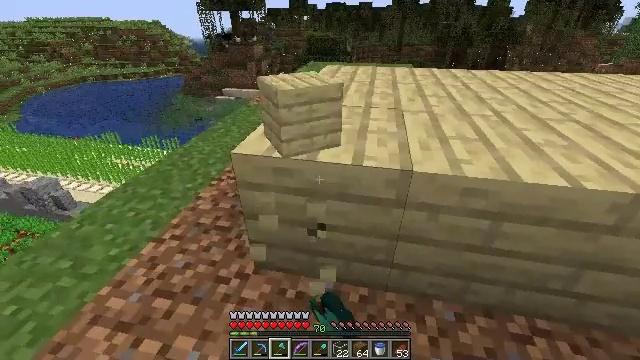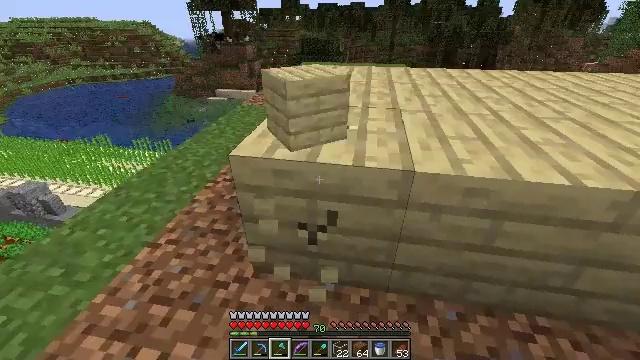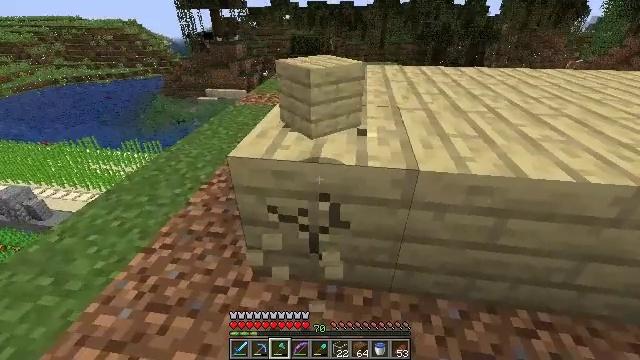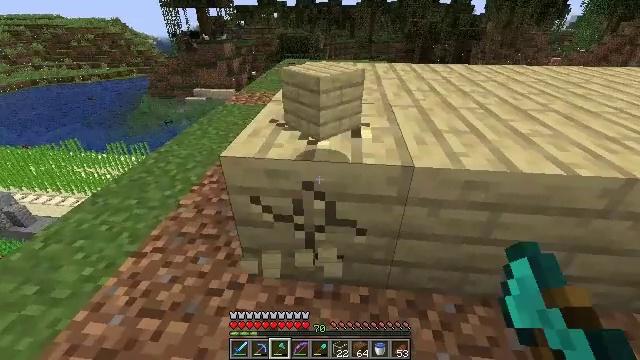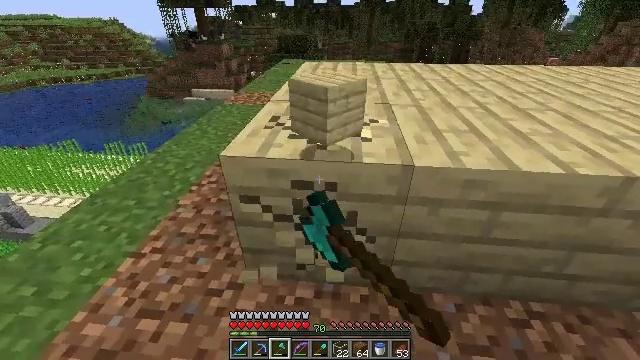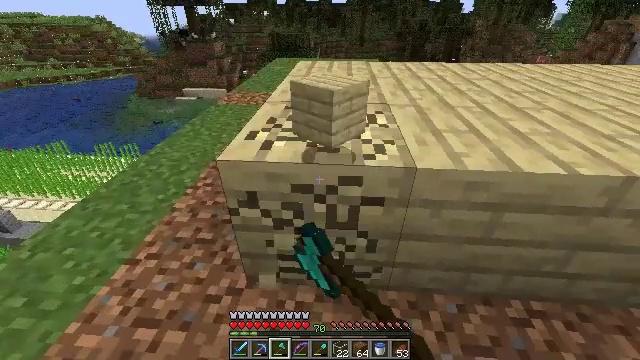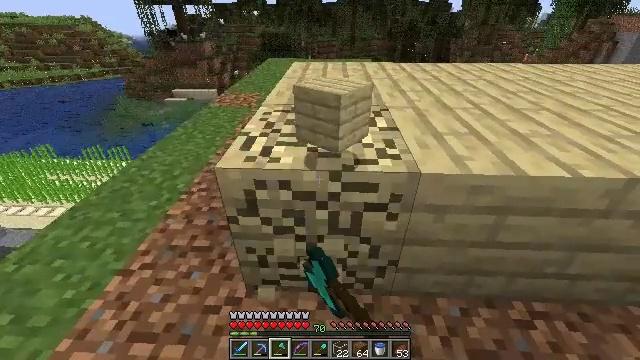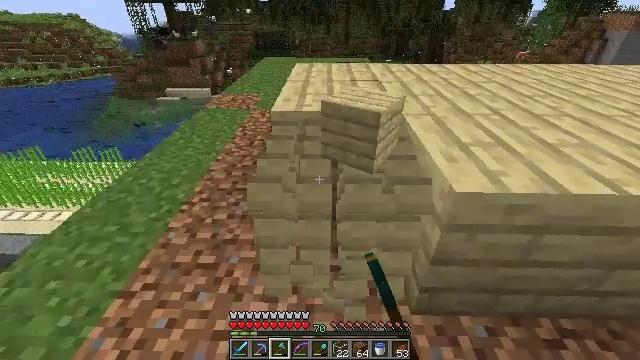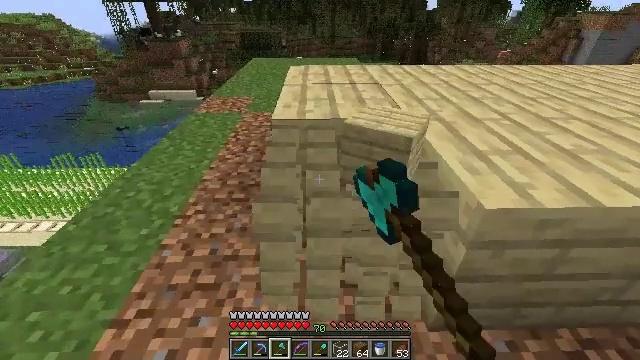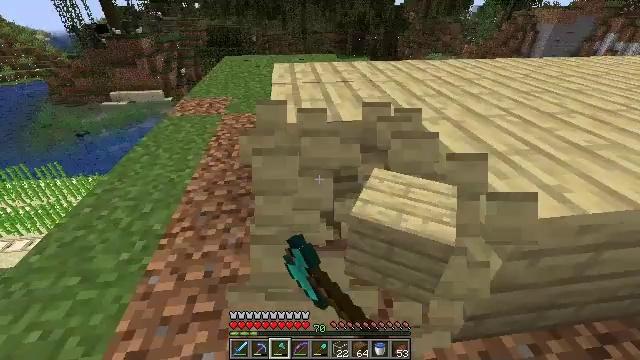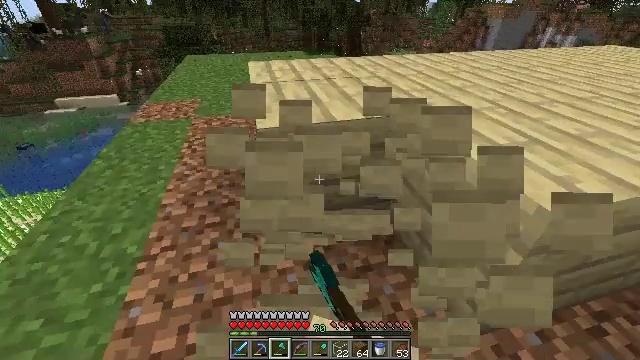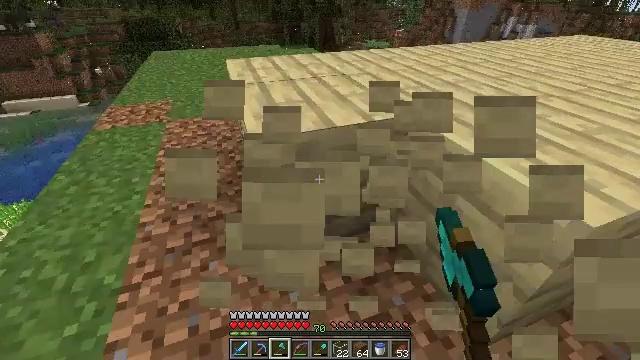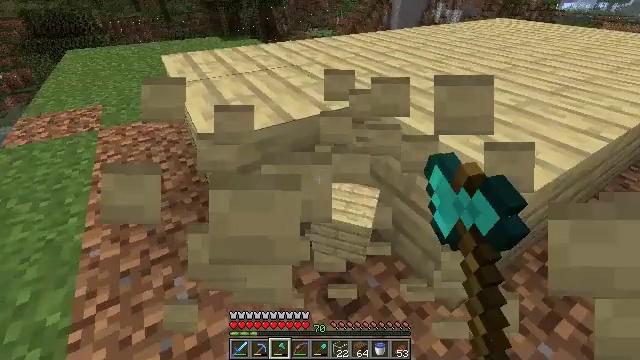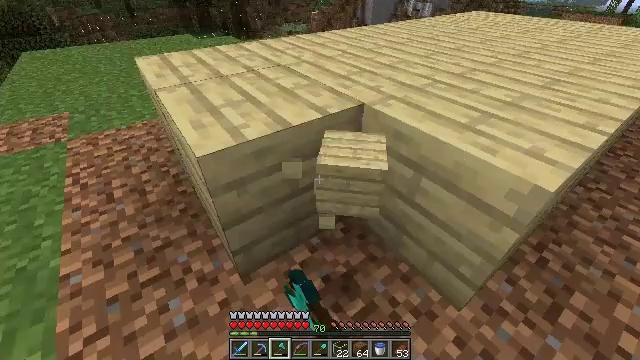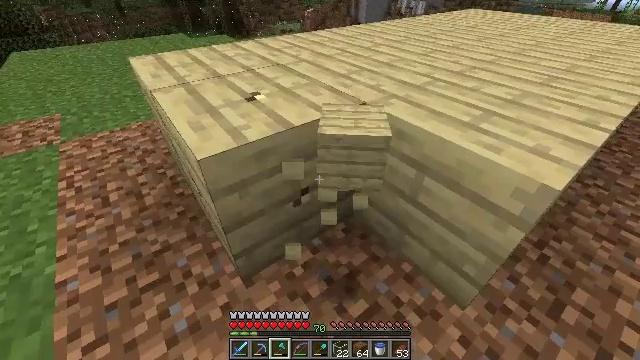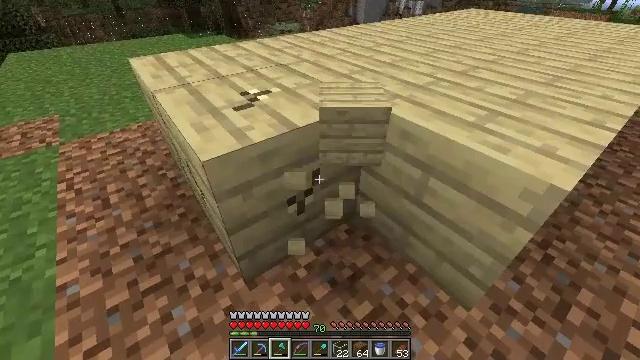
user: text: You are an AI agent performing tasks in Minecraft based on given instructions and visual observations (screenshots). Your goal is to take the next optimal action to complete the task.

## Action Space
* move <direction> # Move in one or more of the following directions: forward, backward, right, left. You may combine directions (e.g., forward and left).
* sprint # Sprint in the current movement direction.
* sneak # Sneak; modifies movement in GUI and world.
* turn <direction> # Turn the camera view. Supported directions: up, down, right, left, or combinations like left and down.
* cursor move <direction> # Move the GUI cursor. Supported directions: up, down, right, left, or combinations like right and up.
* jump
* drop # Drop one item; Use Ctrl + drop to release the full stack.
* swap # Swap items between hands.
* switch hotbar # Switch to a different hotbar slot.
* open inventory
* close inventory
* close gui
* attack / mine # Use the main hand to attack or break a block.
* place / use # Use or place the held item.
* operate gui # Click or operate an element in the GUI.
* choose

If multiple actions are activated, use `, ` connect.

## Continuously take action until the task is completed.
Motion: motion action
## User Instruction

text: Attack the birch planks to recycle them.
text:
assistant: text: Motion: turn right, attack / mine
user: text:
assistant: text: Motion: turn right, attack / mine
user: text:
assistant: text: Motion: turn right, attack / mine
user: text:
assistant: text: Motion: attack / mine
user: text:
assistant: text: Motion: move forward and move left, turn right, attack / mine
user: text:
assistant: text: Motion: move forward and move left, turn right, attack / mine
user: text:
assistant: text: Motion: move forward and move left, turn right, attack / mine
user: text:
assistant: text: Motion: move forward and move left, turn right, attack / mine
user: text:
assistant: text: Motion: move forward and move left, turn right, attack / mine
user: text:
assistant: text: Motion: move forward and move left, turn right, attack / mine
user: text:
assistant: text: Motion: move forward, turn right and down, attack / mine
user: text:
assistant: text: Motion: turn right and down, attack / mine
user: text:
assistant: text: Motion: turn right, attack / mine
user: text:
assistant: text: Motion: turn right, attack / mine
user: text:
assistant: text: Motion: attack / mine
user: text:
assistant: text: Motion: attack / mine
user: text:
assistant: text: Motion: attack / mine
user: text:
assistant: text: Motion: attack / mine
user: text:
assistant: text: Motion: attack / mine
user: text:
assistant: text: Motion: attack / mine
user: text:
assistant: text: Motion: attack / mine
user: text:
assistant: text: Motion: move forward and move left, turn right, attack / mine
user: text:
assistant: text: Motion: move forward and move left, turn right, attack / mine
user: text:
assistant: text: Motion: move forward and move left, turn right, attack / mine
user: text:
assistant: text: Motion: turn right, attack / mine
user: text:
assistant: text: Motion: turn right, attack / mine
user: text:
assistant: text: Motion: turn right, attack / mine
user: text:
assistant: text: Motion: turn right and up, attack / mine
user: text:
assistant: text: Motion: turn right, attack / mine
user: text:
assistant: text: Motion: turn right, attack / mine